Question: How to set "from" when sendin email via smtp server with using microsoft c#
if you look this image you will understand what i mean
i use the code below for sending emails

'''
MailMessage mail = new MailMessage();
mail.To.Add(srUserEmail);
string srBody = "bla bla bla";
mail.From = new MailAddress("PokemonCraft.Announcement@pokemoncraft.com");
mail.Subject = "bla bla bla";
mail.Body = srBody;
mail.IsBodyHtml = true;
SmtpClient smtp = new SmtpClient();
smtp.DeliveryMethod = SmtpDeliveryMethod.Network;
smtp.UseDefaultCredentials = true;
smtp.Host = "xxx.xx.xx.xx";
smtp.Port = xxx;
smtp.Send(mail);
'''
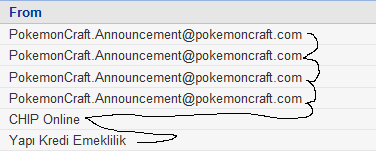
Answer: Format your email address like this:
'''
mail.From = new MailAddress("PokemonCraft <PokemonCraft.Announcement@pokemoncraft.com>");
'''
The MailAddress object should recognize that the part inside '<>' tags is an email address, whereas the part preceding that is the name of the person or business sending the email.